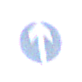
Verkehrszeichen: VorgeschriebeneFahrtrichtungGeradeaus
Umgebung: Outdoor, Nature
Tageszeit: SunriseSunset
Wetter: Clear
Licht: Natural
Jahreszeit: NotSpecified
Kontrast: LowContrast